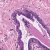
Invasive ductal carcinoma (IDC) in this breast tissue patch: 0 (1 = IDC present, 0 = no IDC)